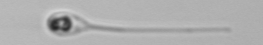
Label: Asterionellopsis_glacialis